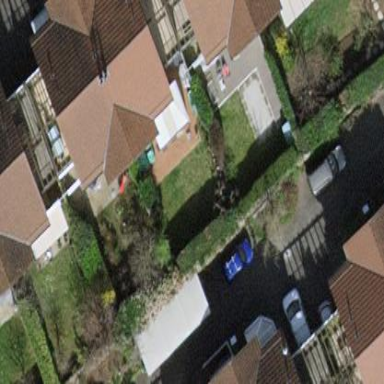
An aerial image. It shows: Garden enclosed by fence.